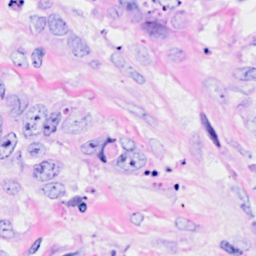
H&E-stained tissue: Breast